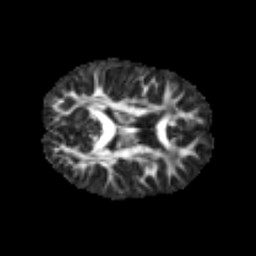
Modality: FA
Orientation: axial
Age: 6
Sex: male
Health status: healthy